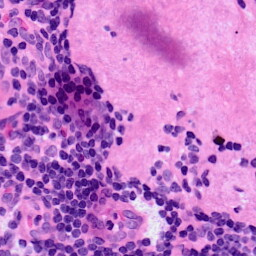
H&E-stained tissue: LymphNode